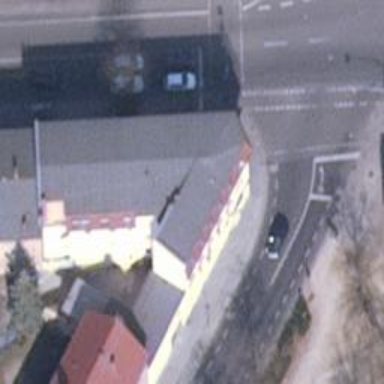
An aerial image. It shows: Fast food establishment.